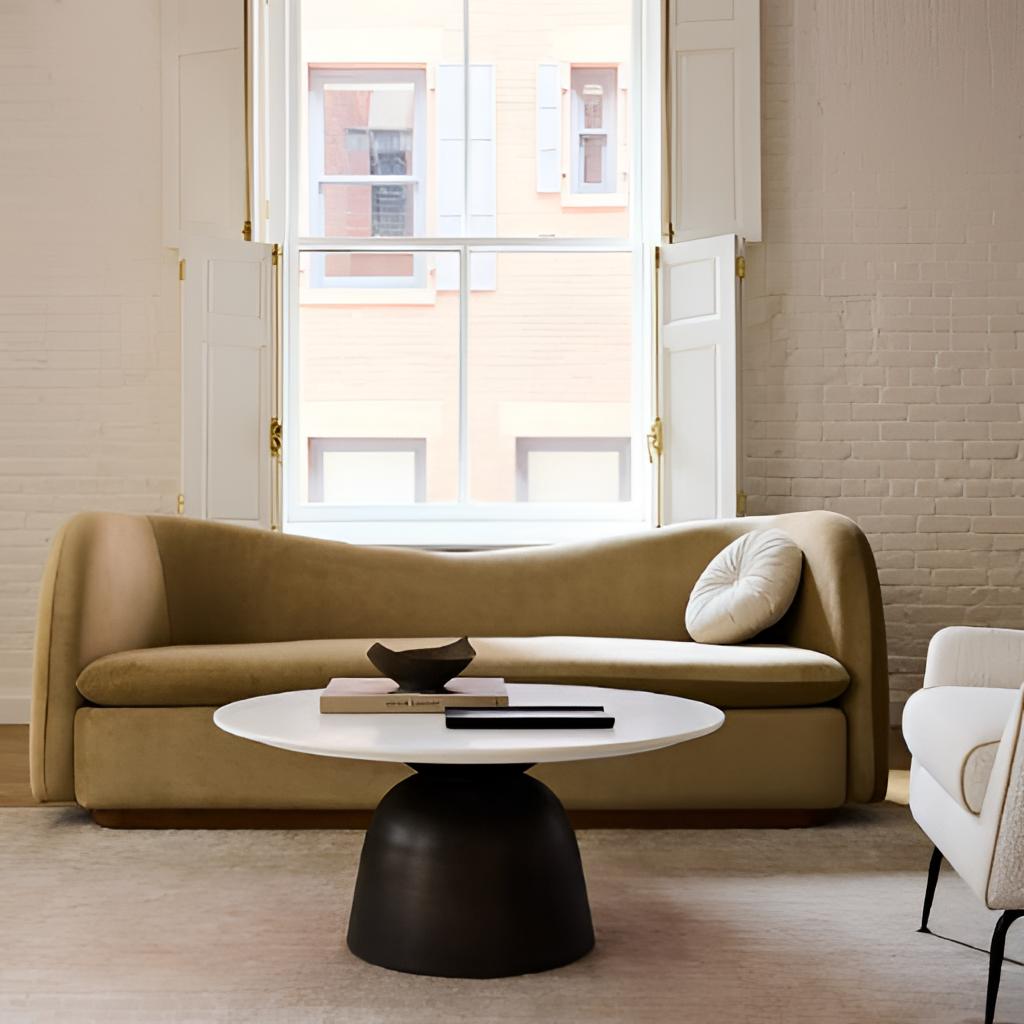
fabric sofa, living room, brown wood flooring, with plank pattern, contemporary, paint wallpaper, with solid pattern